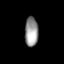
Tissue: prostate
Cell type: Fibroblasts
Senescence score: 0.7067
Nuclear area (px): 385
Mean DAPI intensity: 151.044